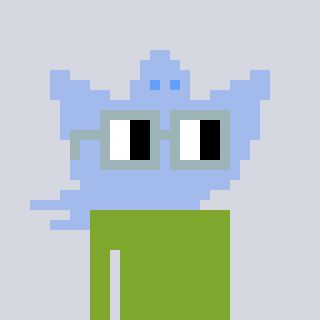
a pixel art character with square dark gray glasses, a ghost-B-shaped head and a slimegreen-colored body on a cool background